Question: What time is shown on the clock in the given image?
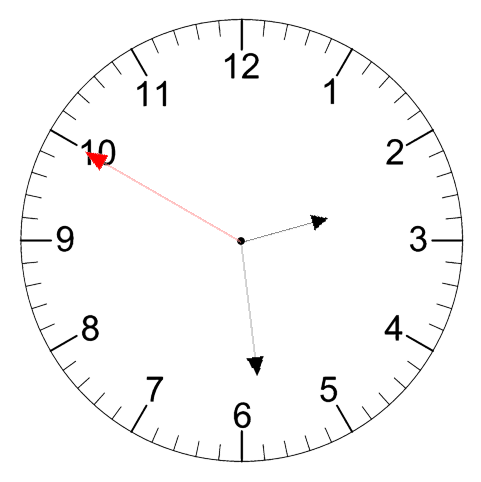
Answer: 02:28:50